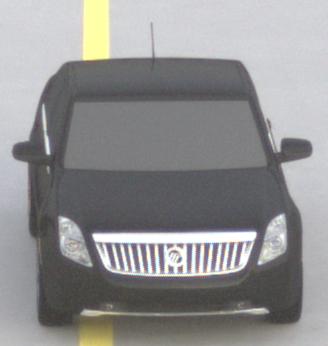
Make: Mercury
Model: Milan
Detailed model: -
Model produced from: 2009
Model produced until: 2010
Doors: 4
Color: black
Road condition: dry road
Daytime: sunrise or sunset
Contrast: low contrast